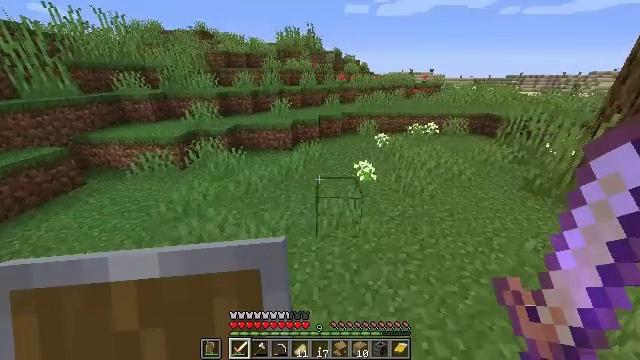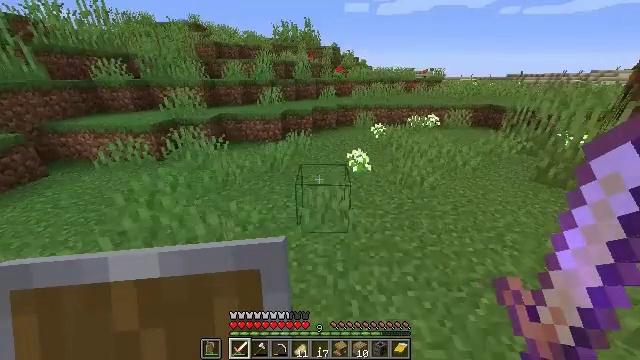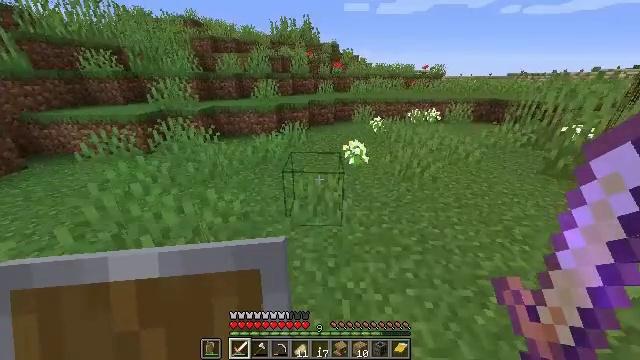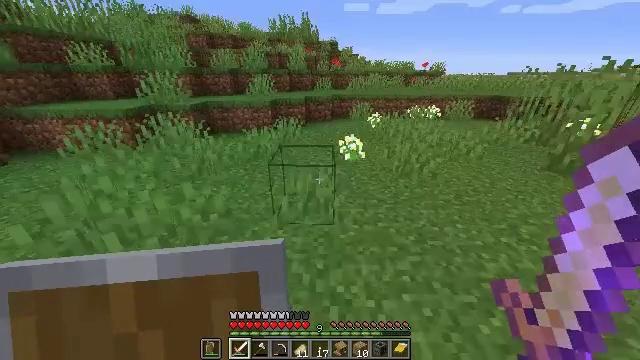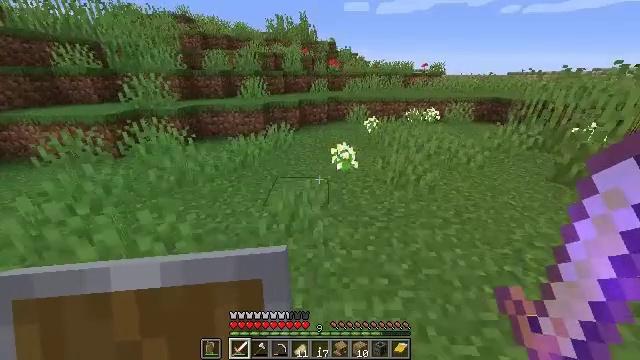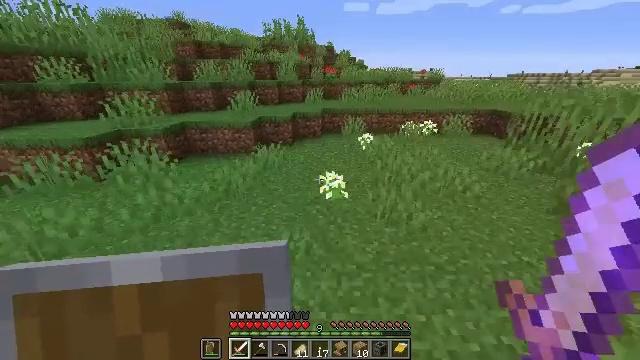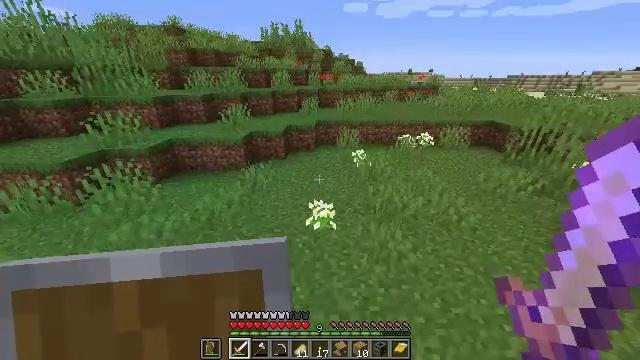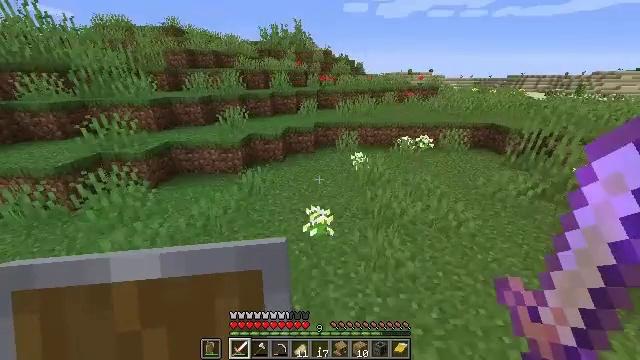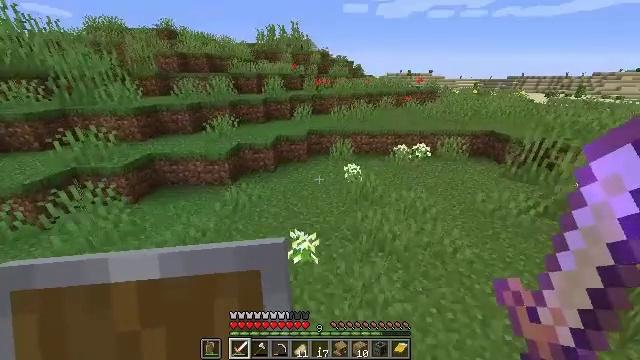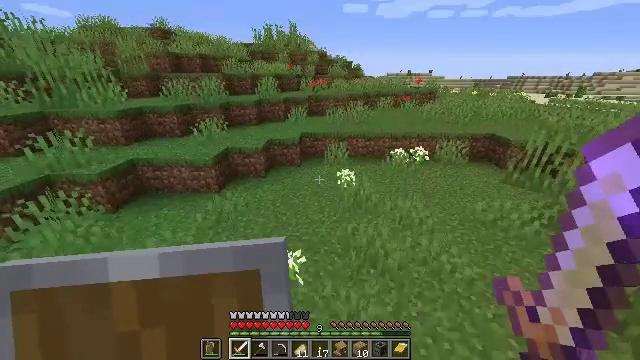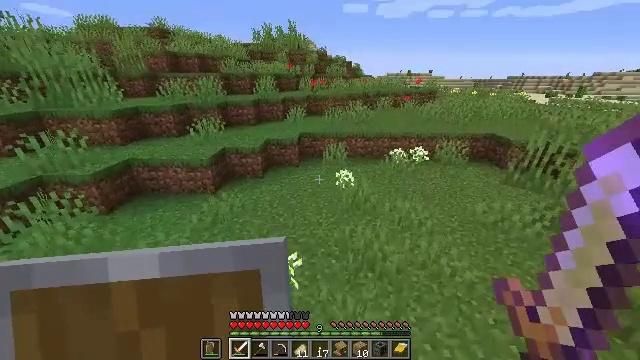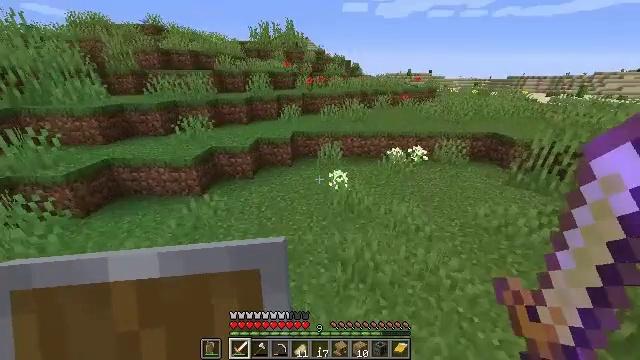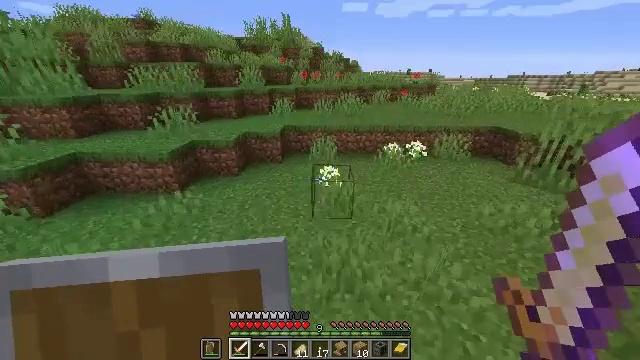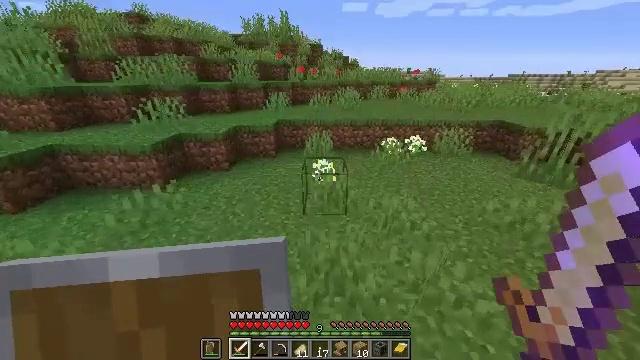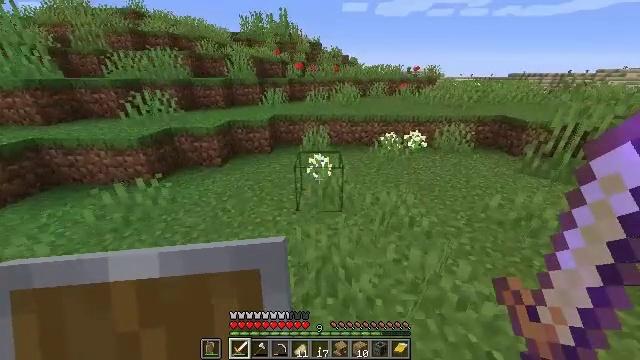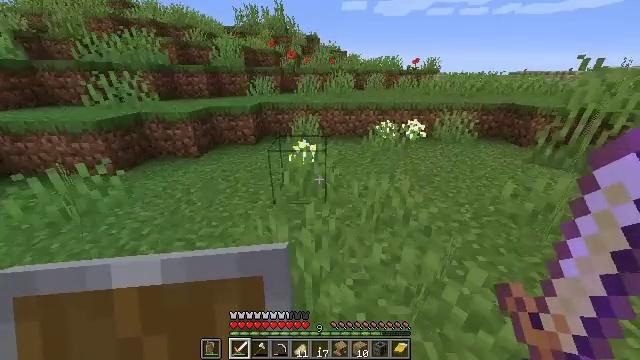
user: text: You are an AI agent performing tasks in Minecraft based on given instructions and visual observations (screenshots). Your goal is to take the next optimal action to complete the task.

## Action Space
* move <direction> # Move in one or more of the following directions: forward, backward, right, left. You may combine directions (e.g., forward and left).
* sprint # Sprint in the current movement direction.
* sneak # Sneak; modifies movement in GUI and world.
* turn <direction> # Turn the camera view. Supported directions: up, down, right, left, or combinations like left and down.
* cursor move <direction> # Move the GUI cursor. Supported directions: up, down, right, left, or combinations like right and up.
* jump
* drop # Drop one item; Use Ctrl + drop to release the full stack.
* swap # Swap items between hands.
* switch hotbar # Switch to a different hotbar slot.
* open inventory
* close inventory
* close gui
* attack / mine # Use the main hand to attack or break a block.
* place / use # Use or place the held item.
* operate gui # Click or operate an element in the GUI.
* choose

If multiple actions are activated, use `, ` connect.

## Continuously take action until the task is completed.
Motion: motion action
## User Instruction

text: Harvest sugar cane from the plant.
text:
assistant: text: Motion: move forward and move right, jump
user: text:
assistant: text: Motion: move forward and move right, jump
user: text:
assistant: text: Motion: move forward and move right, jump
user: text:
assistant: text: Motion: move forward and move right, jump
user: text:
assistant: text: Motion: move forward and move right, jump
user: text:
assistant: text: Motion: move forward and move right, jump
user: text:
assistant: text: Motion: move forward and move right, jump
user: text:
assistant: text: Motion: move forward and move right, jump
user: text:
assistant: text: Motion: move forward and move right, jump
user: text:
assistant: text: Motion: move forward and move right, jump
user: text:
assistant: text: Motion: move forward and move right, jump
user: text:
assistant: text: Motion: move forward and move right, jump
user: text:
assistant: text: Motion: move forward and move right, jump
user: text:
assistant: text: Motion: move forward and move right, jump
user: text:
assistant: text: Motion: move forward and move right, jump
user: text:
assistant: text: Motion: move forward and move right, jump
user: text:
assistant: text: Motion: move forward and move right, jump
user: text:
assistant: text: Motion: move forward and move right, jump
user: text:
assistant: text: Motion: move forward and move right, jump
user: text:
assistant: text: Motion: move forward and move right
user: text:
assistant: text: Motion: move forward and move right
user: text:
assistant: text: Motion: move forward and move right
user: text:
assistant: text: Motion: move forward and move right
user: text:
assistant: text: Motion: move forward and move right
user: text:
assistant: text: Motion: move forward and move right
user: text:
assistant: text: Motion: move forward
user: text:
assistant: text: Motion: move forward
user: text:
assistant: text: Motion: move forward
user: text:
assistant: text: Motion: move forward
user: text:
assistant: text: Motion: move forward